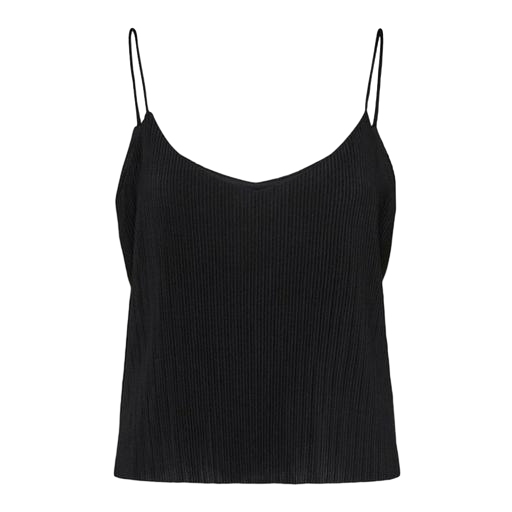
pleated cami, black micro pleat tank top, black micro pleat jersey tank top, white background